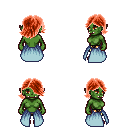
a pixel art fantasy rpg character, female body template, orc, green skin, overskirt, gold greaves, red swoop hairstyle, four views (front, back, left, right), 2x2 character sprite sheet, small pixel art, hard edges, no anti-aliasing